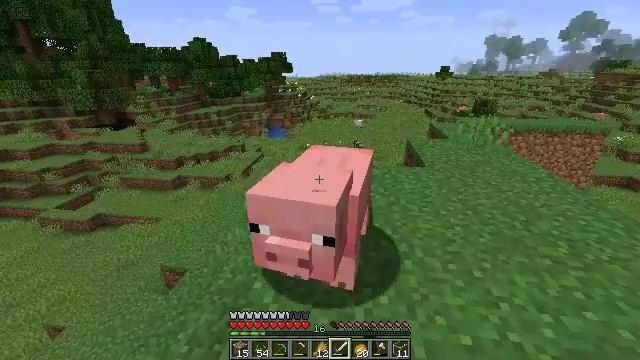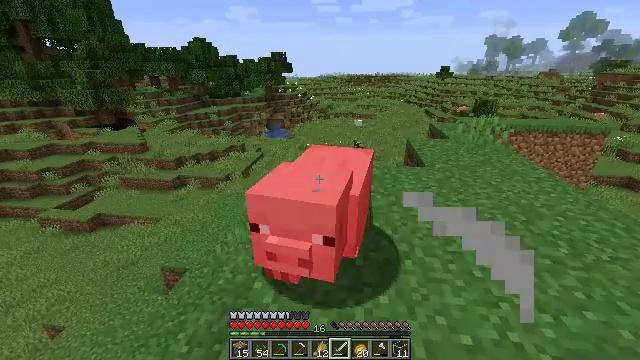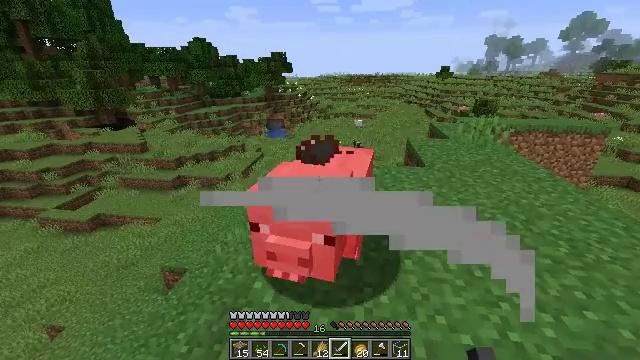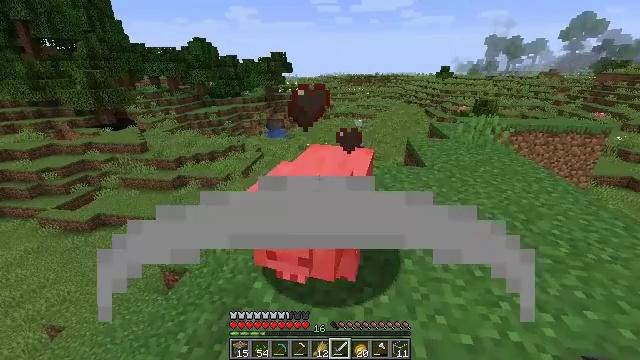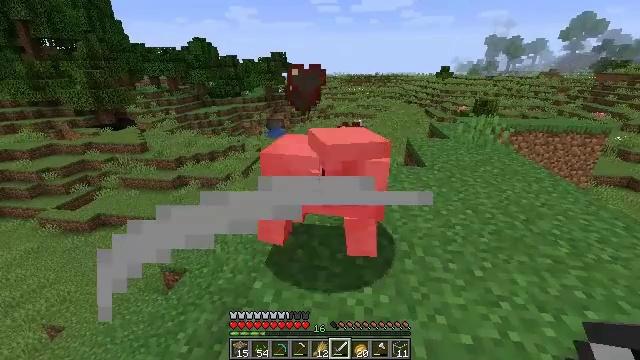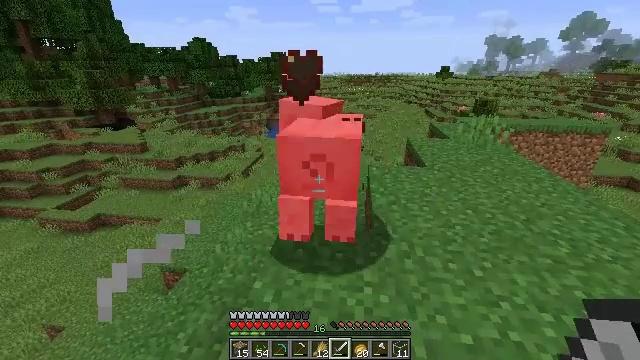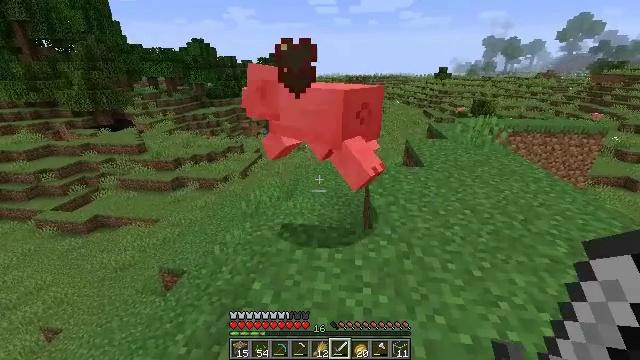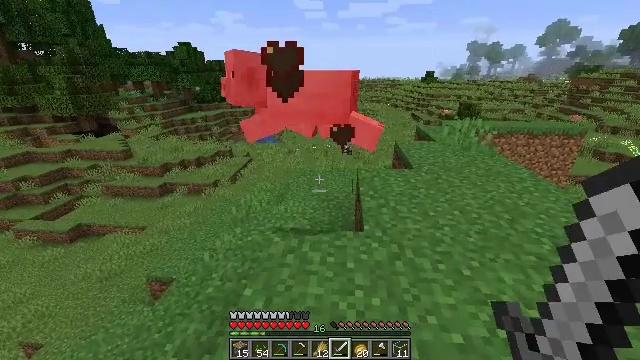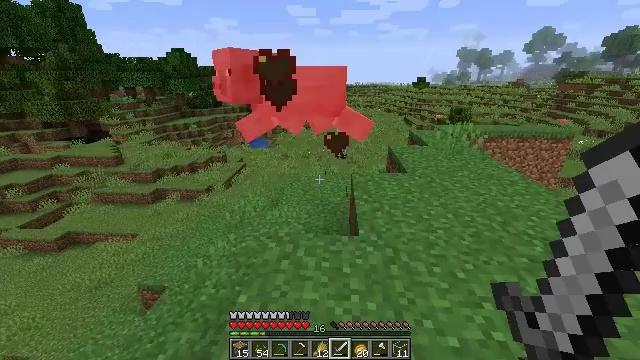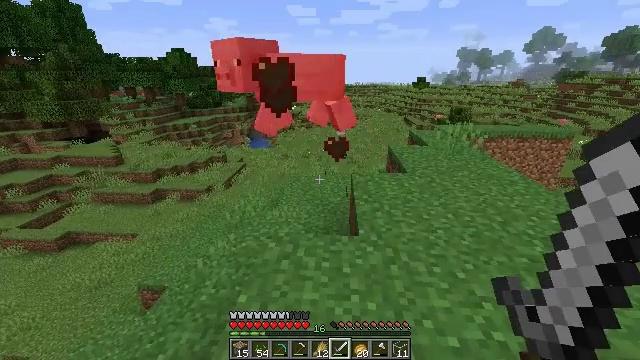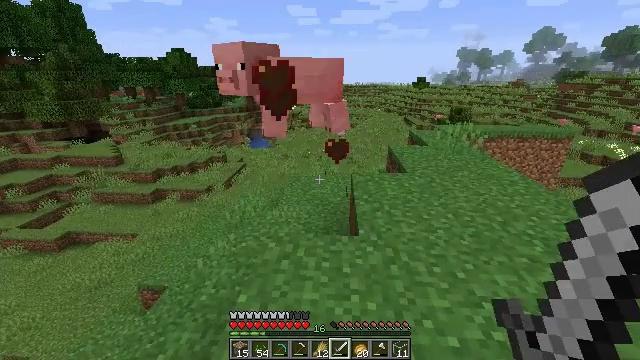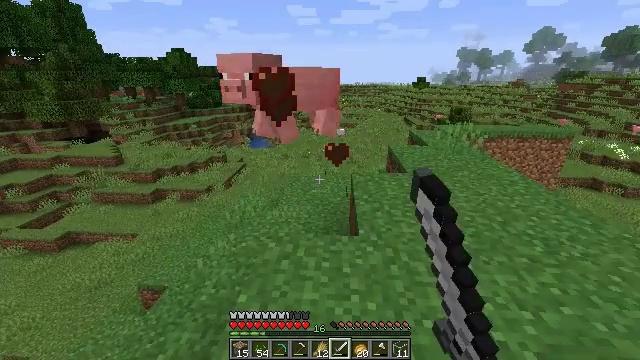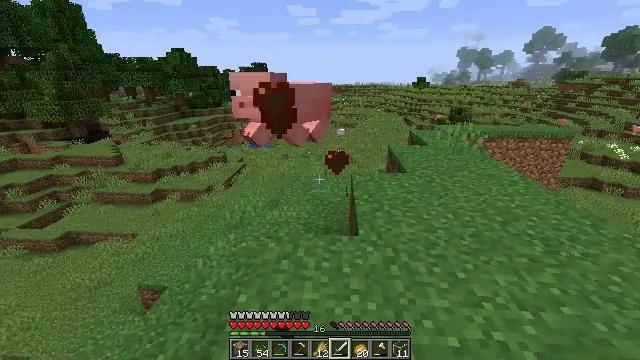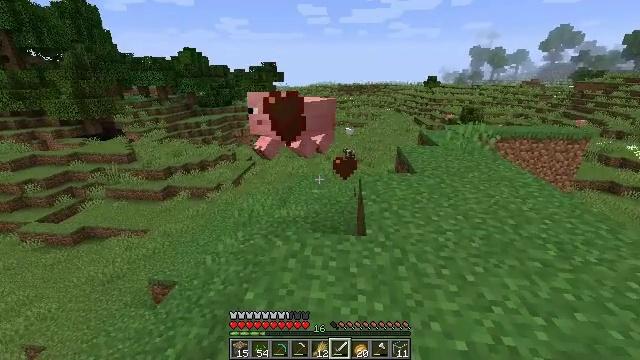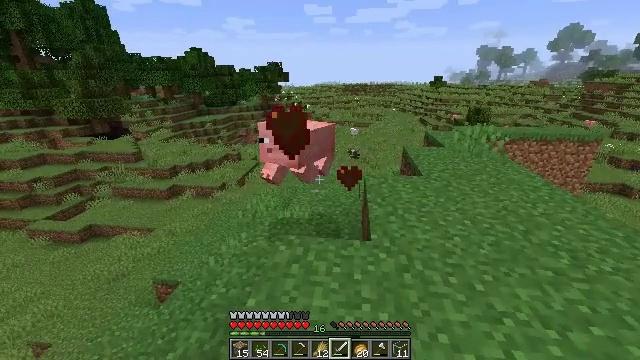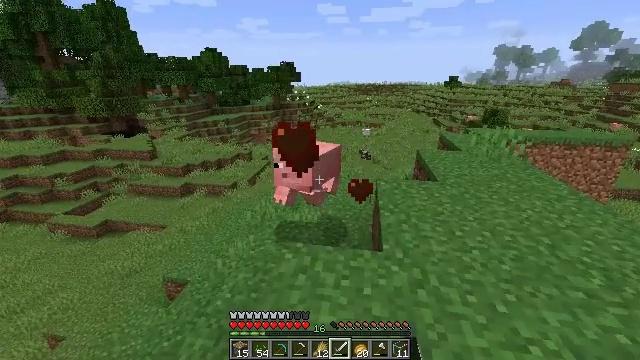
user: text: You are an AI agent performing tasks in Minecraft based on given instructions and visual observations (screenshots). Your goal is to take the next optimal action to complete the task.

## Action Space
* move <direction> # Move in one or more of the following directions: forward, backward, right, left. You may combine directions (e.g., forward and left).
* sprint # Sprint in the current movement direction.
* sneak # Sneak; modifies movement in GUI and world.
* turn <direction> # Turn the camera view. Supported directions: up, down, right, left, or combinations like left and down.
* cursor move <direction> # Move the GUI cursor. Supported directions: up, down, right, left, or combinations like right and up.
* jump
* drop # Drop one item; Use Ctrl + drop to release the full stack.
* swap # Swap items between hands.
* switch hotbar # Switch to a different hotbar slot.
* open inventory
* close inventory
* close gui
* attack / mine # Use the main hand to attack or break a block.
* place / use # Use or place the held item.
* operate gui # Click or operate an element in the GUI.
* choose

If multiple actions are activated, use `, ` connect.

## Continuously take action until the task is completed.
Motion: motion action
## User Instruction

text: Kill the pig.
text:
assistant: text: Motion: attack / mine
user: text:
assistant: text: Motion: attack / mine
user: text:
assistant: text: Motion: no_op
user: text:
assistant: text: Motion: no_op
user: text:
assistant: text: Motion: no_op
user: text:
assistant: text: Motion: no_op
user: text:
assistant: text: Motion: turn right
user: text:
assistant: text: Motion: turn right and up
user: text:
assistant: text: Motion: no_op
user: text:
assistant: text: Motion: attack / mine
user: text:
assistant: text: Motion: attack / mine
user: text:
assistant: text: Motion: attack / mine
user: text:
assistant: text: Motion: turn left, attack / mine
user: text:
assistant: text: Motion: move forward, turn left
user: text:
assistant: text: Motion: move forward, turn left
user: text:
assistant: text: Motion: move forward, turn left
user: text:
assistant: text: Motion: move forward
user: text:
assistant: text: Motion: move forward, turn left and down
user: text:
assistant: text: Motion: move forward, turn left and down
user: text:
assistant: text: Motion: move forward, turn down
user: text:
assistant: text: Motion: move forward, turn left and down
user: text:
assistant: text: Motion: move forward, turn down
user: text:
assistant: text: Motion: move forward, turn left and down, attack / mine
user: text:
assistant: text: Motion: move forward, turn left and down, attack / mine
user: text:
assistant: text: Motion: turn left and down, attack / mine
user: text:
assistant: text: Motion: attack / mine
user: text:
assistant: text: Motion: attack / mine
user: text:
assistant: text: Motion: turn left and up
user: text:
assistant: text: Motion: turn right and up
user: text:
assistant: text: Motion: turn right and up